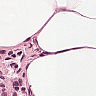
Metastatic tissue present: no